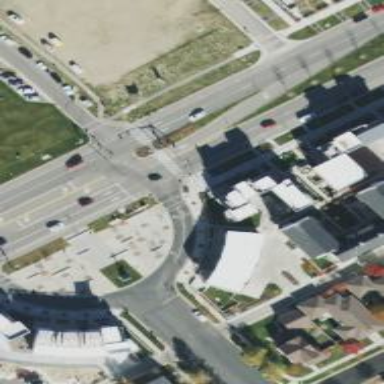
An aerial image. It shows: Footway located on traffic island.